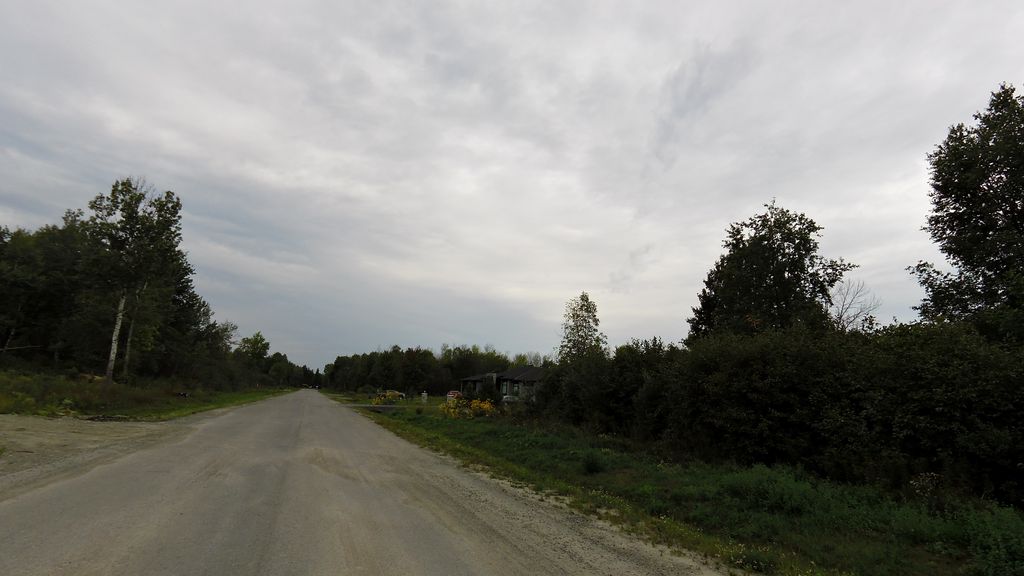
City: ottawa-gatineau